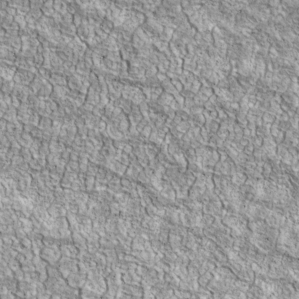
Label: non_frost